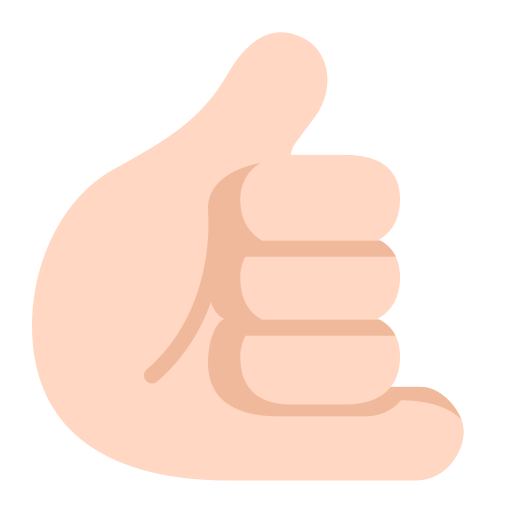
call me hand flat light